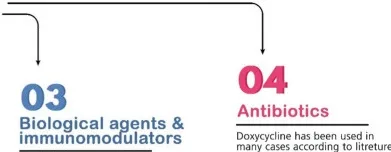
List of medications prescribed for disease management; the numbers are based on the most used drugs mentioned in the included articles.
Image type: radiology (ct)